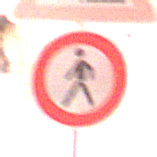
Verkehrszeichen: VerbotFussgaenger
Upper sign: Arbeitsstelle
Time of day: MorningAfternoon
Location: Outdoor (Urban)
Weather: Clear
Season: NotSpecified
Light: Natural